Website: macys
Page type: review-order
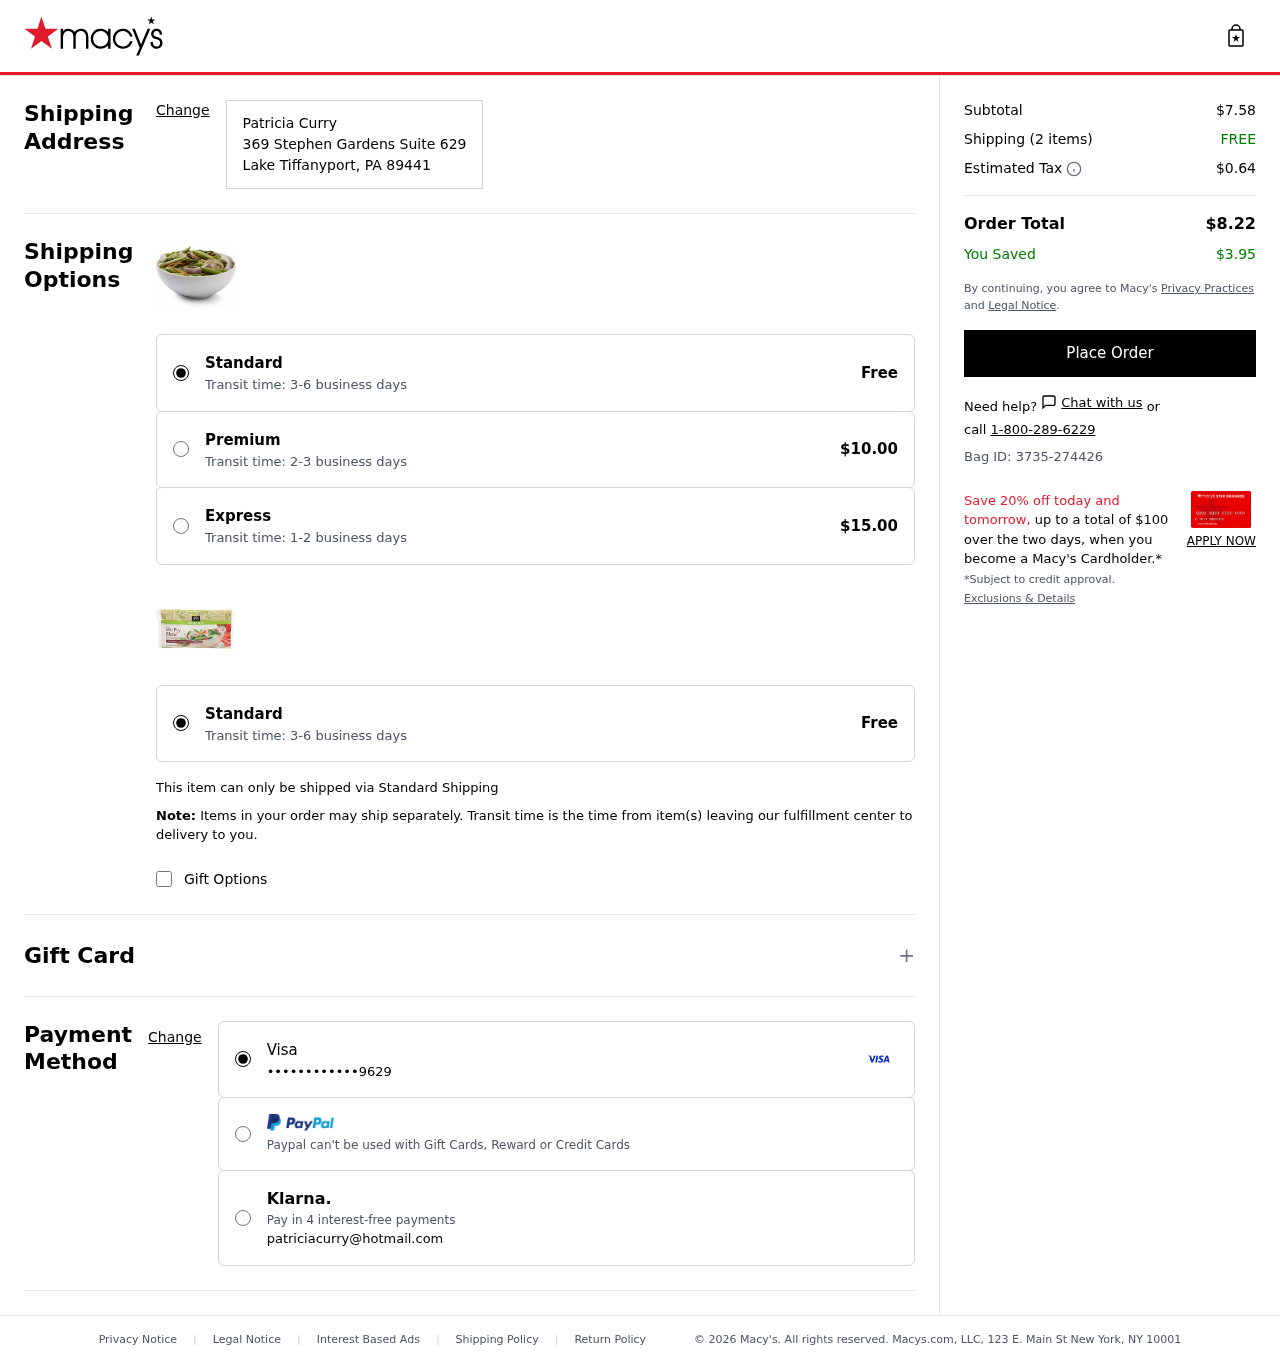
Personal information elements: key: PII_CARD_LAST4
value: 9629
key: PII_CARD_TYPE
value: Visa
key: PII_CITY
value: Lake Tiffanyport
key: PII_EMAIL
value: patriciacurry@hotmail.com
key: PII_FULLNAME
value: Patricia Curry
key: PII_POSTCODE
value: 89441
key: PII_STATE_ABBR
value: PA
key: PII_STREET
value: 369 Stephen Gardens Suite 629
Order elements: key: ORDER_SUBTOTAL
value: $7.58
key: ORDER_NUM_ITEMS
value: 2
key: ORDER_SHIPPING_COST
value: FREE
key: ORDER_TAX
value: $0.64
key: ORDER_TOTAL
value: $8.22
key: ORDER_SAVINGS
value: $3.95
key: ORDER_BAG_ID
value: Bag ID: 3735-274426